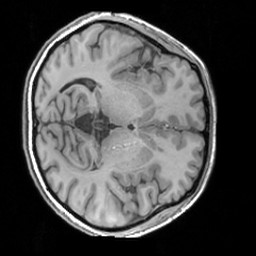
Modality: T1w
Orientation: axial
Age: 26
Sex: female
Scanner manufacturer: siemens
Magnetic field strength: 3 T
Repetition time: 1.63 s
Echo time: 0.00311 s